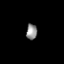
Tissue: lung
Cell type: Epithelial cells
Senescence score: 0.2176
Nuclear area (px): 166
Mean DAPI intensity: 143.367